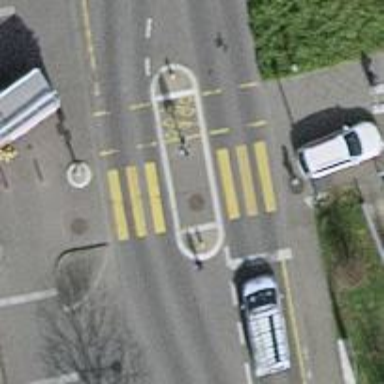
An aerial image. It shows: Road crossing with traffic signals and island.